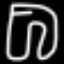
Label: pants